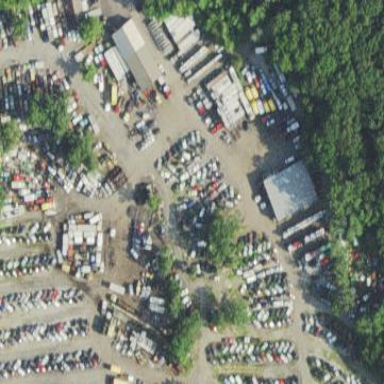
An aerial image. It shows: Scrap yard located in industrial area.